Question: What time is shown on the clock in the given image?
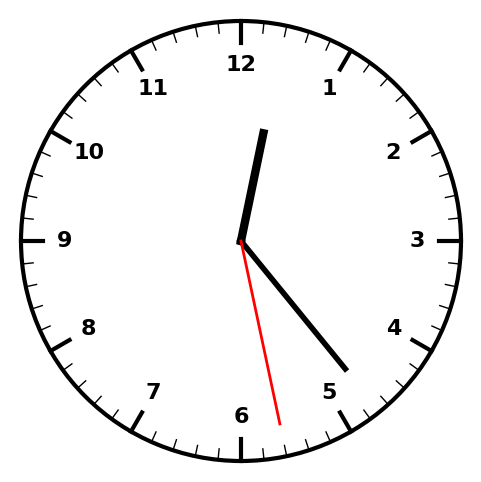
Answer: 12:23:28